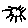
Label: sun